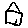
Label: house